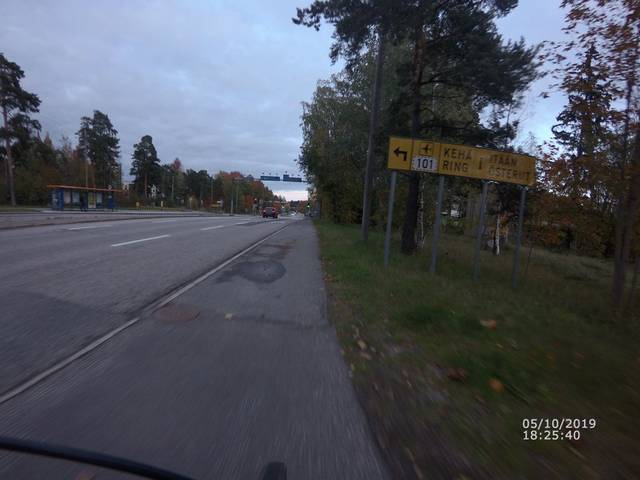
Region: Finland
Coordinates: 60.22, 24.833